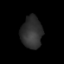
Tissue: lung
Cell type: Epithelial cells
Senescence score: 0.2213
Nuclear area (px): 661
Mean DAPI intensity: 48.068